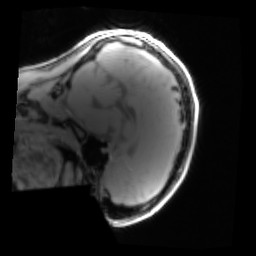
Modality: PDw
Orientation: sagittal
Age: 17
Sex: male
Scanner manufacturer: siemens
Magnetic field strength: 3 T
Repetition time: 0.25 s
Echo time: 0.00103 s